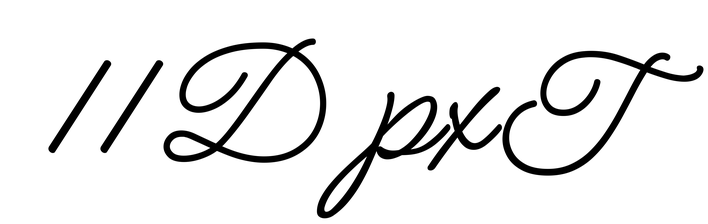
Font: MeowScript-Regular